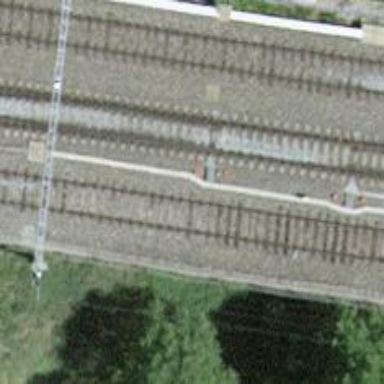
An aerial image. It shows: Railway switch.